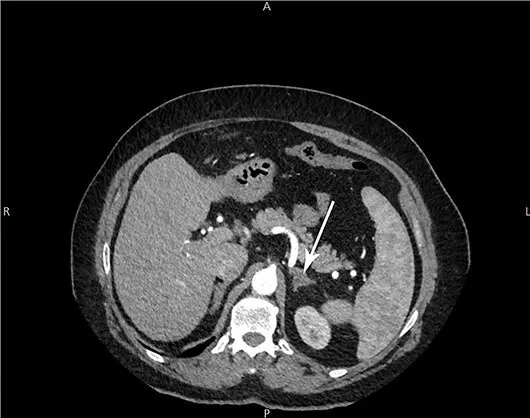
Arrow: a 1.5 cm non-enhancing hypodense nodule of the left suprarenal gland on CT imaging.
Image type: radiology (ct)